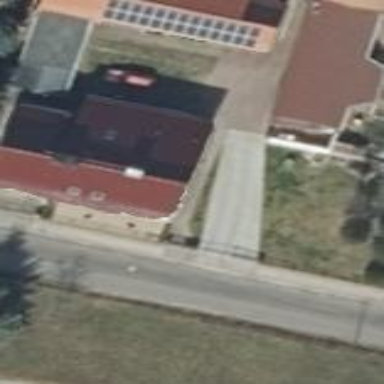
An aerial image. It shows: House with gabled roof. The roof is maroon in color and oriented along the building.